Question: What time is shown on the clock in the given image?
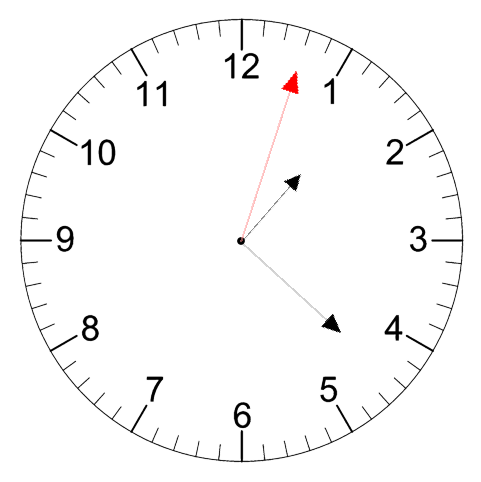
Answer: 01:22:03